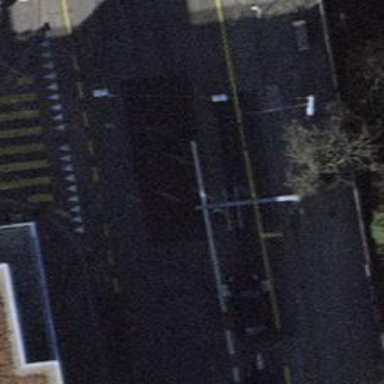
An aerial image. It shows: Road with traffic signals.